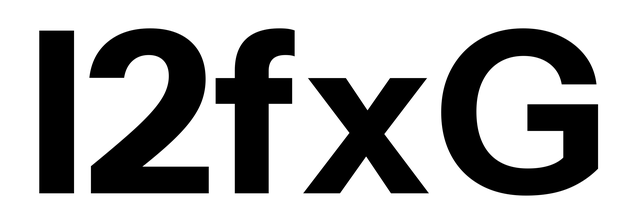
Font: InstrumentSans_Bold